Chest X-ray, AP view. Patient: 15 years old, sex M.
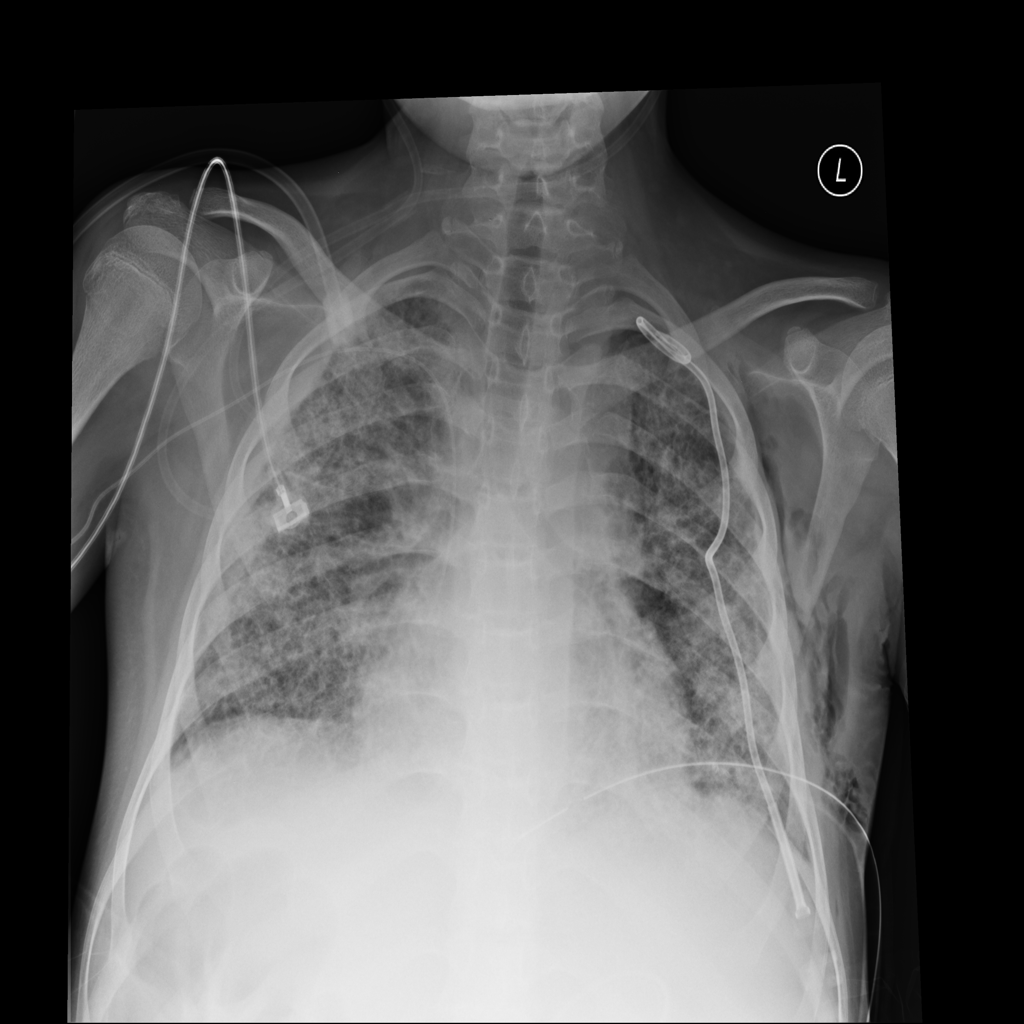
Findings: Pneumothorax